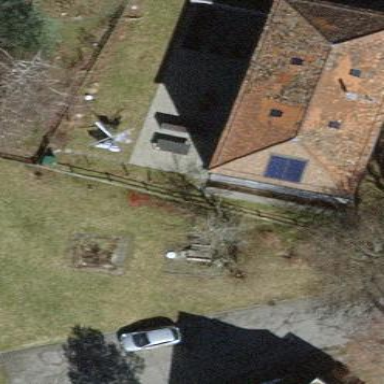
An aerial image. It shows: Simple house.